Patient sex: M
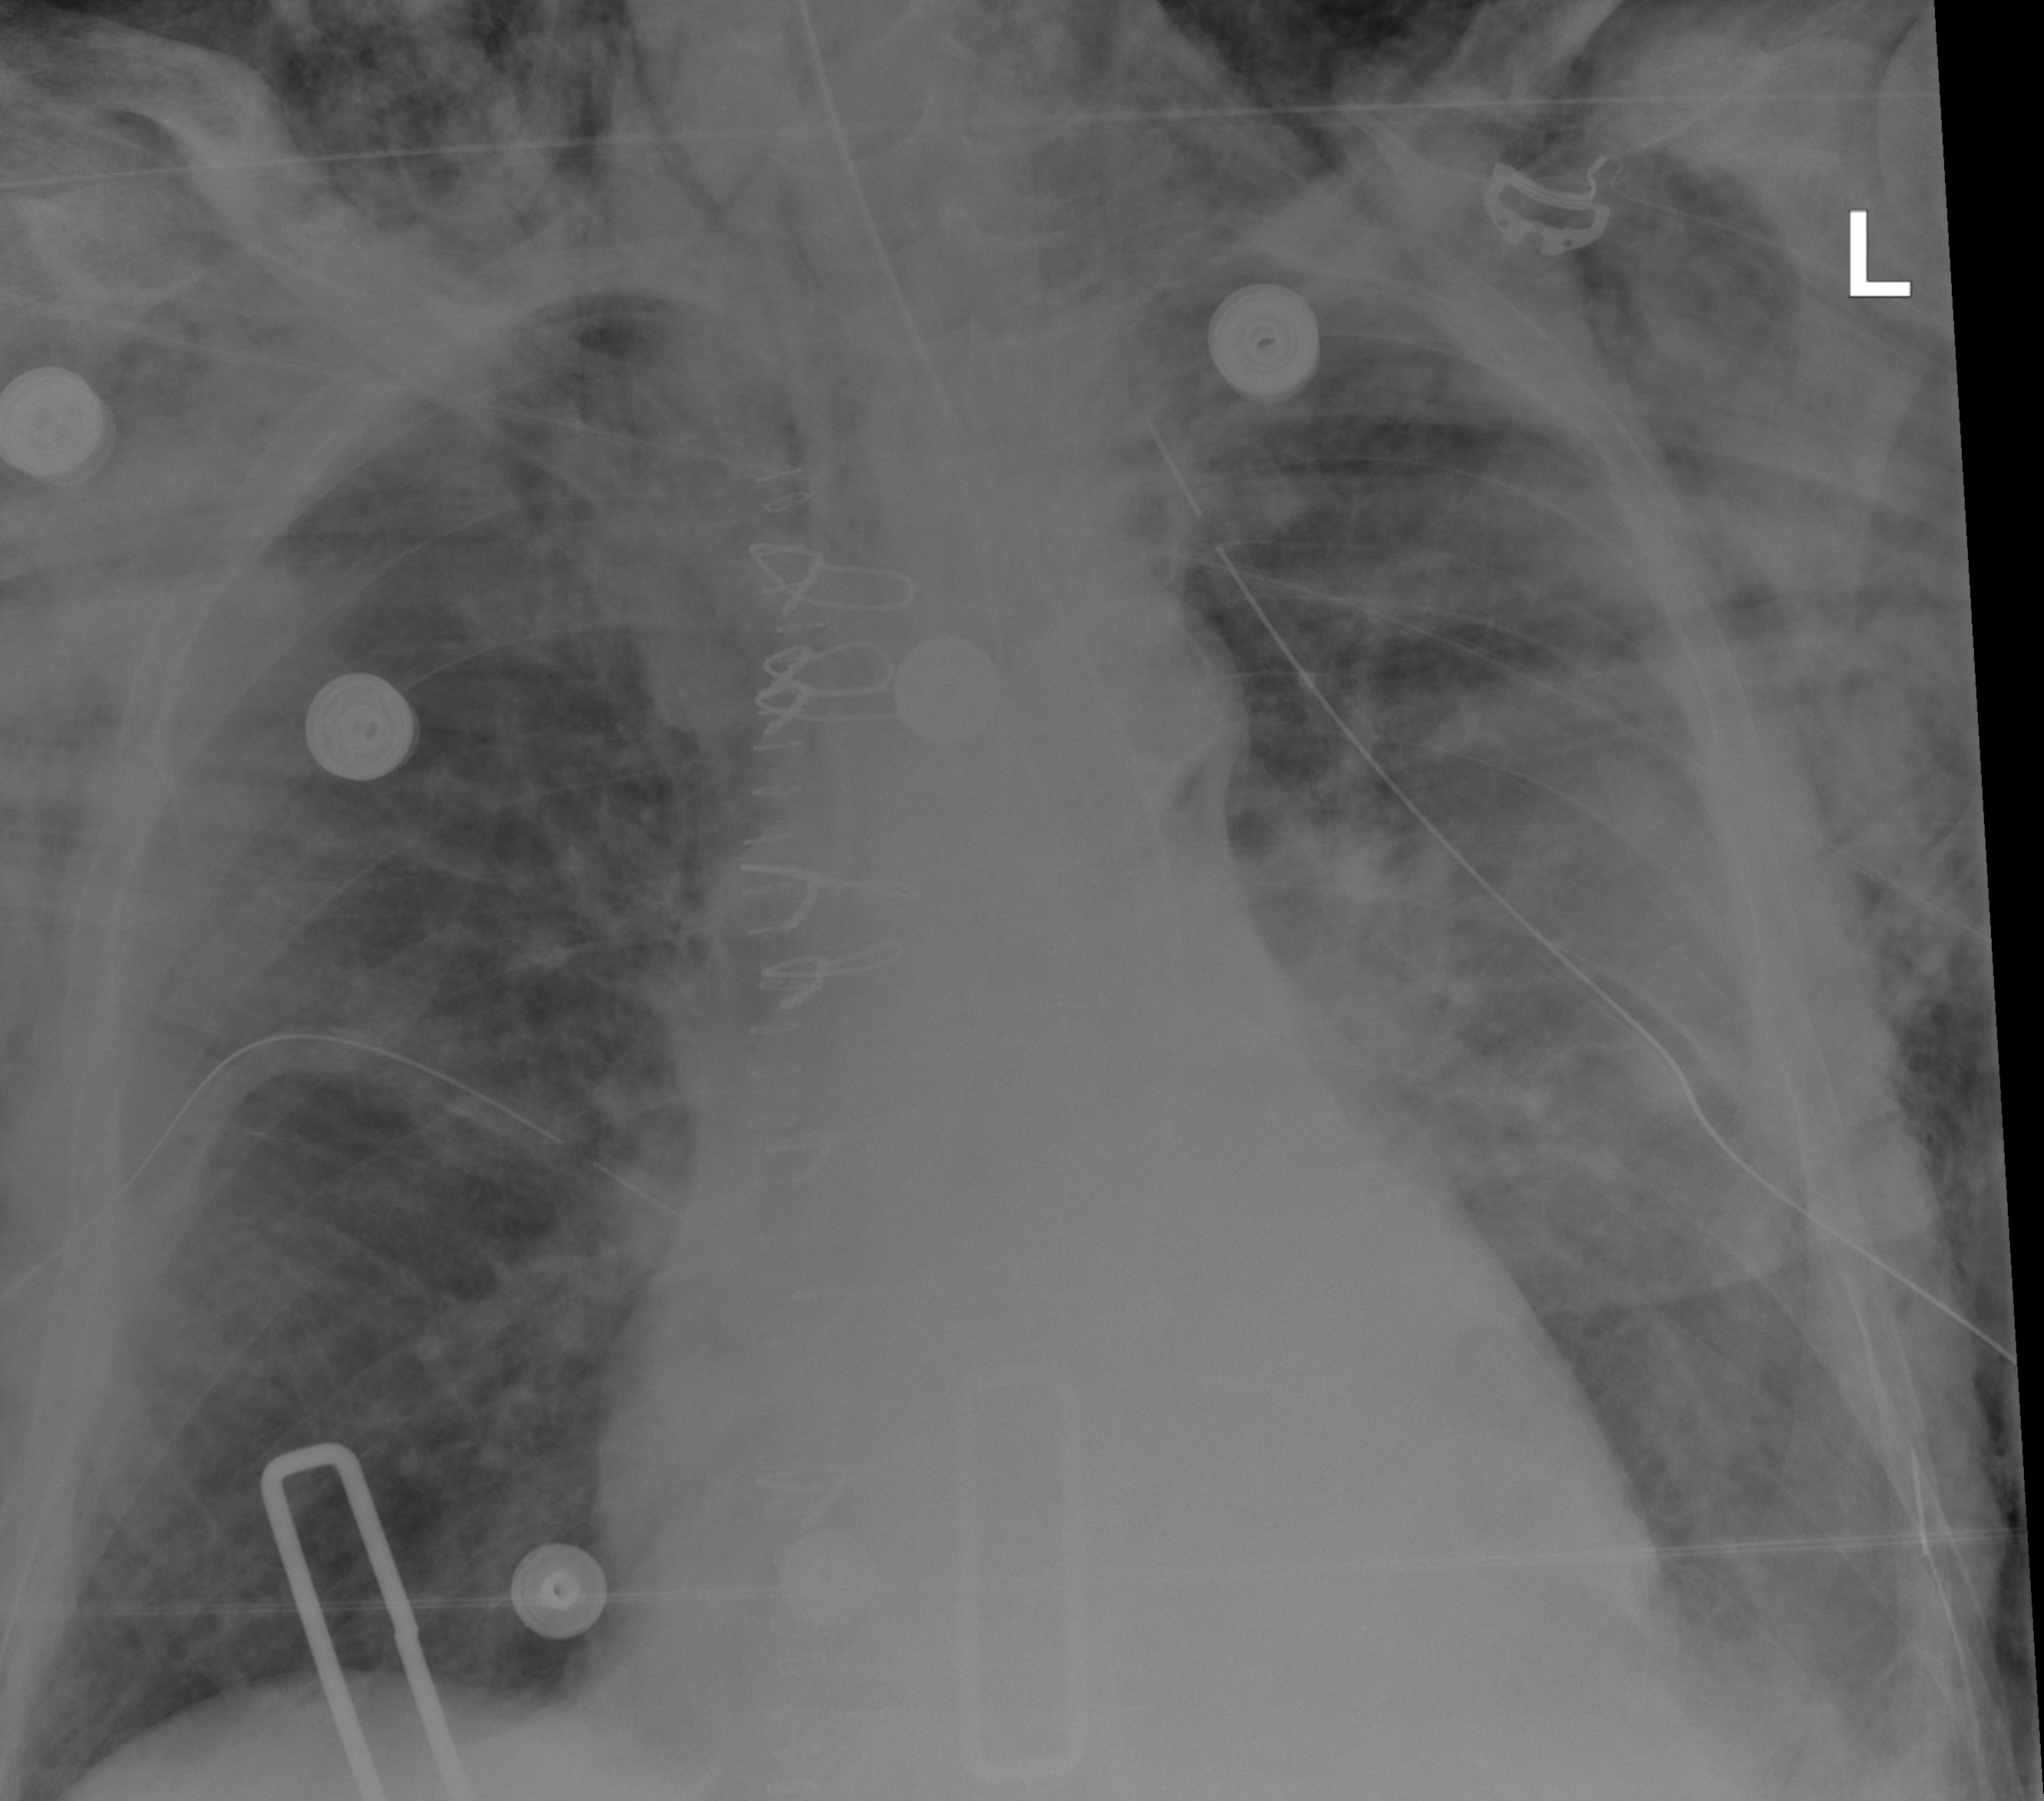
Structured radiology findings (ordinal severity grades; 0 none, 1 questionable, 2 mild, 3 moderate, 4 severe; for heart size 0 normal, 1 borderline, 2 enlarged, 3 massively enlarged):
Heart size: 2
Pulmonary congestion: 2
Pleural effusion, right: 0
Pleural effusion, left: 0
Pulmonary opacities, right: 0
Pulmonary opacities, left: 2
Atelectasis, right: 0
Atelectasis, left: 2